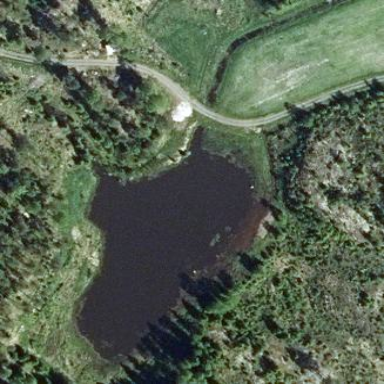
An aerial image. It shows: Serene pond surrounded by nature.